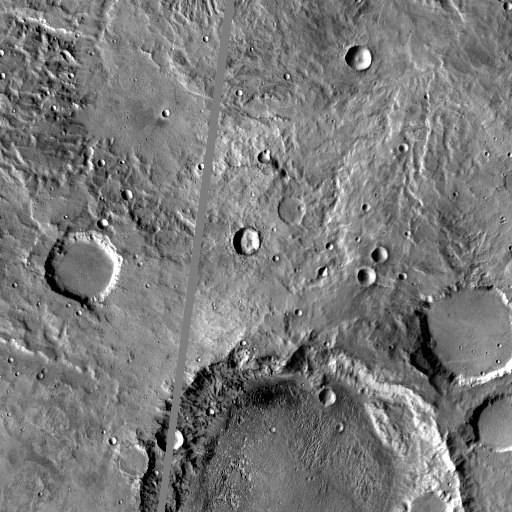
Crater classes present: Background, Other, Buried